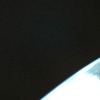
Label: space